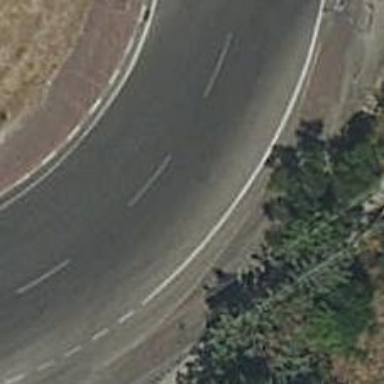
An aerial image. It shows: Roundabout on trunk highway.